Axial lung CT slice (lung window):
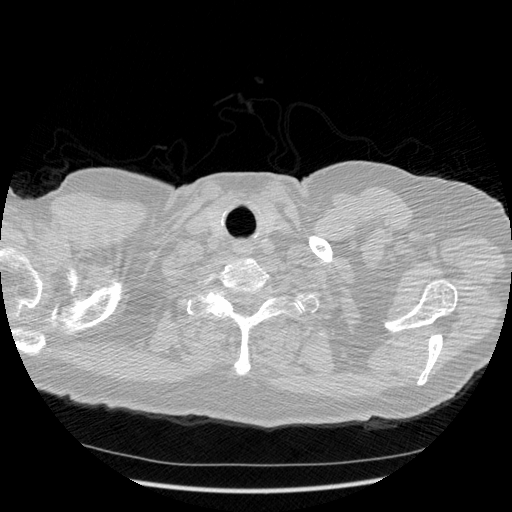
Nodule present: no